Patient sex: M
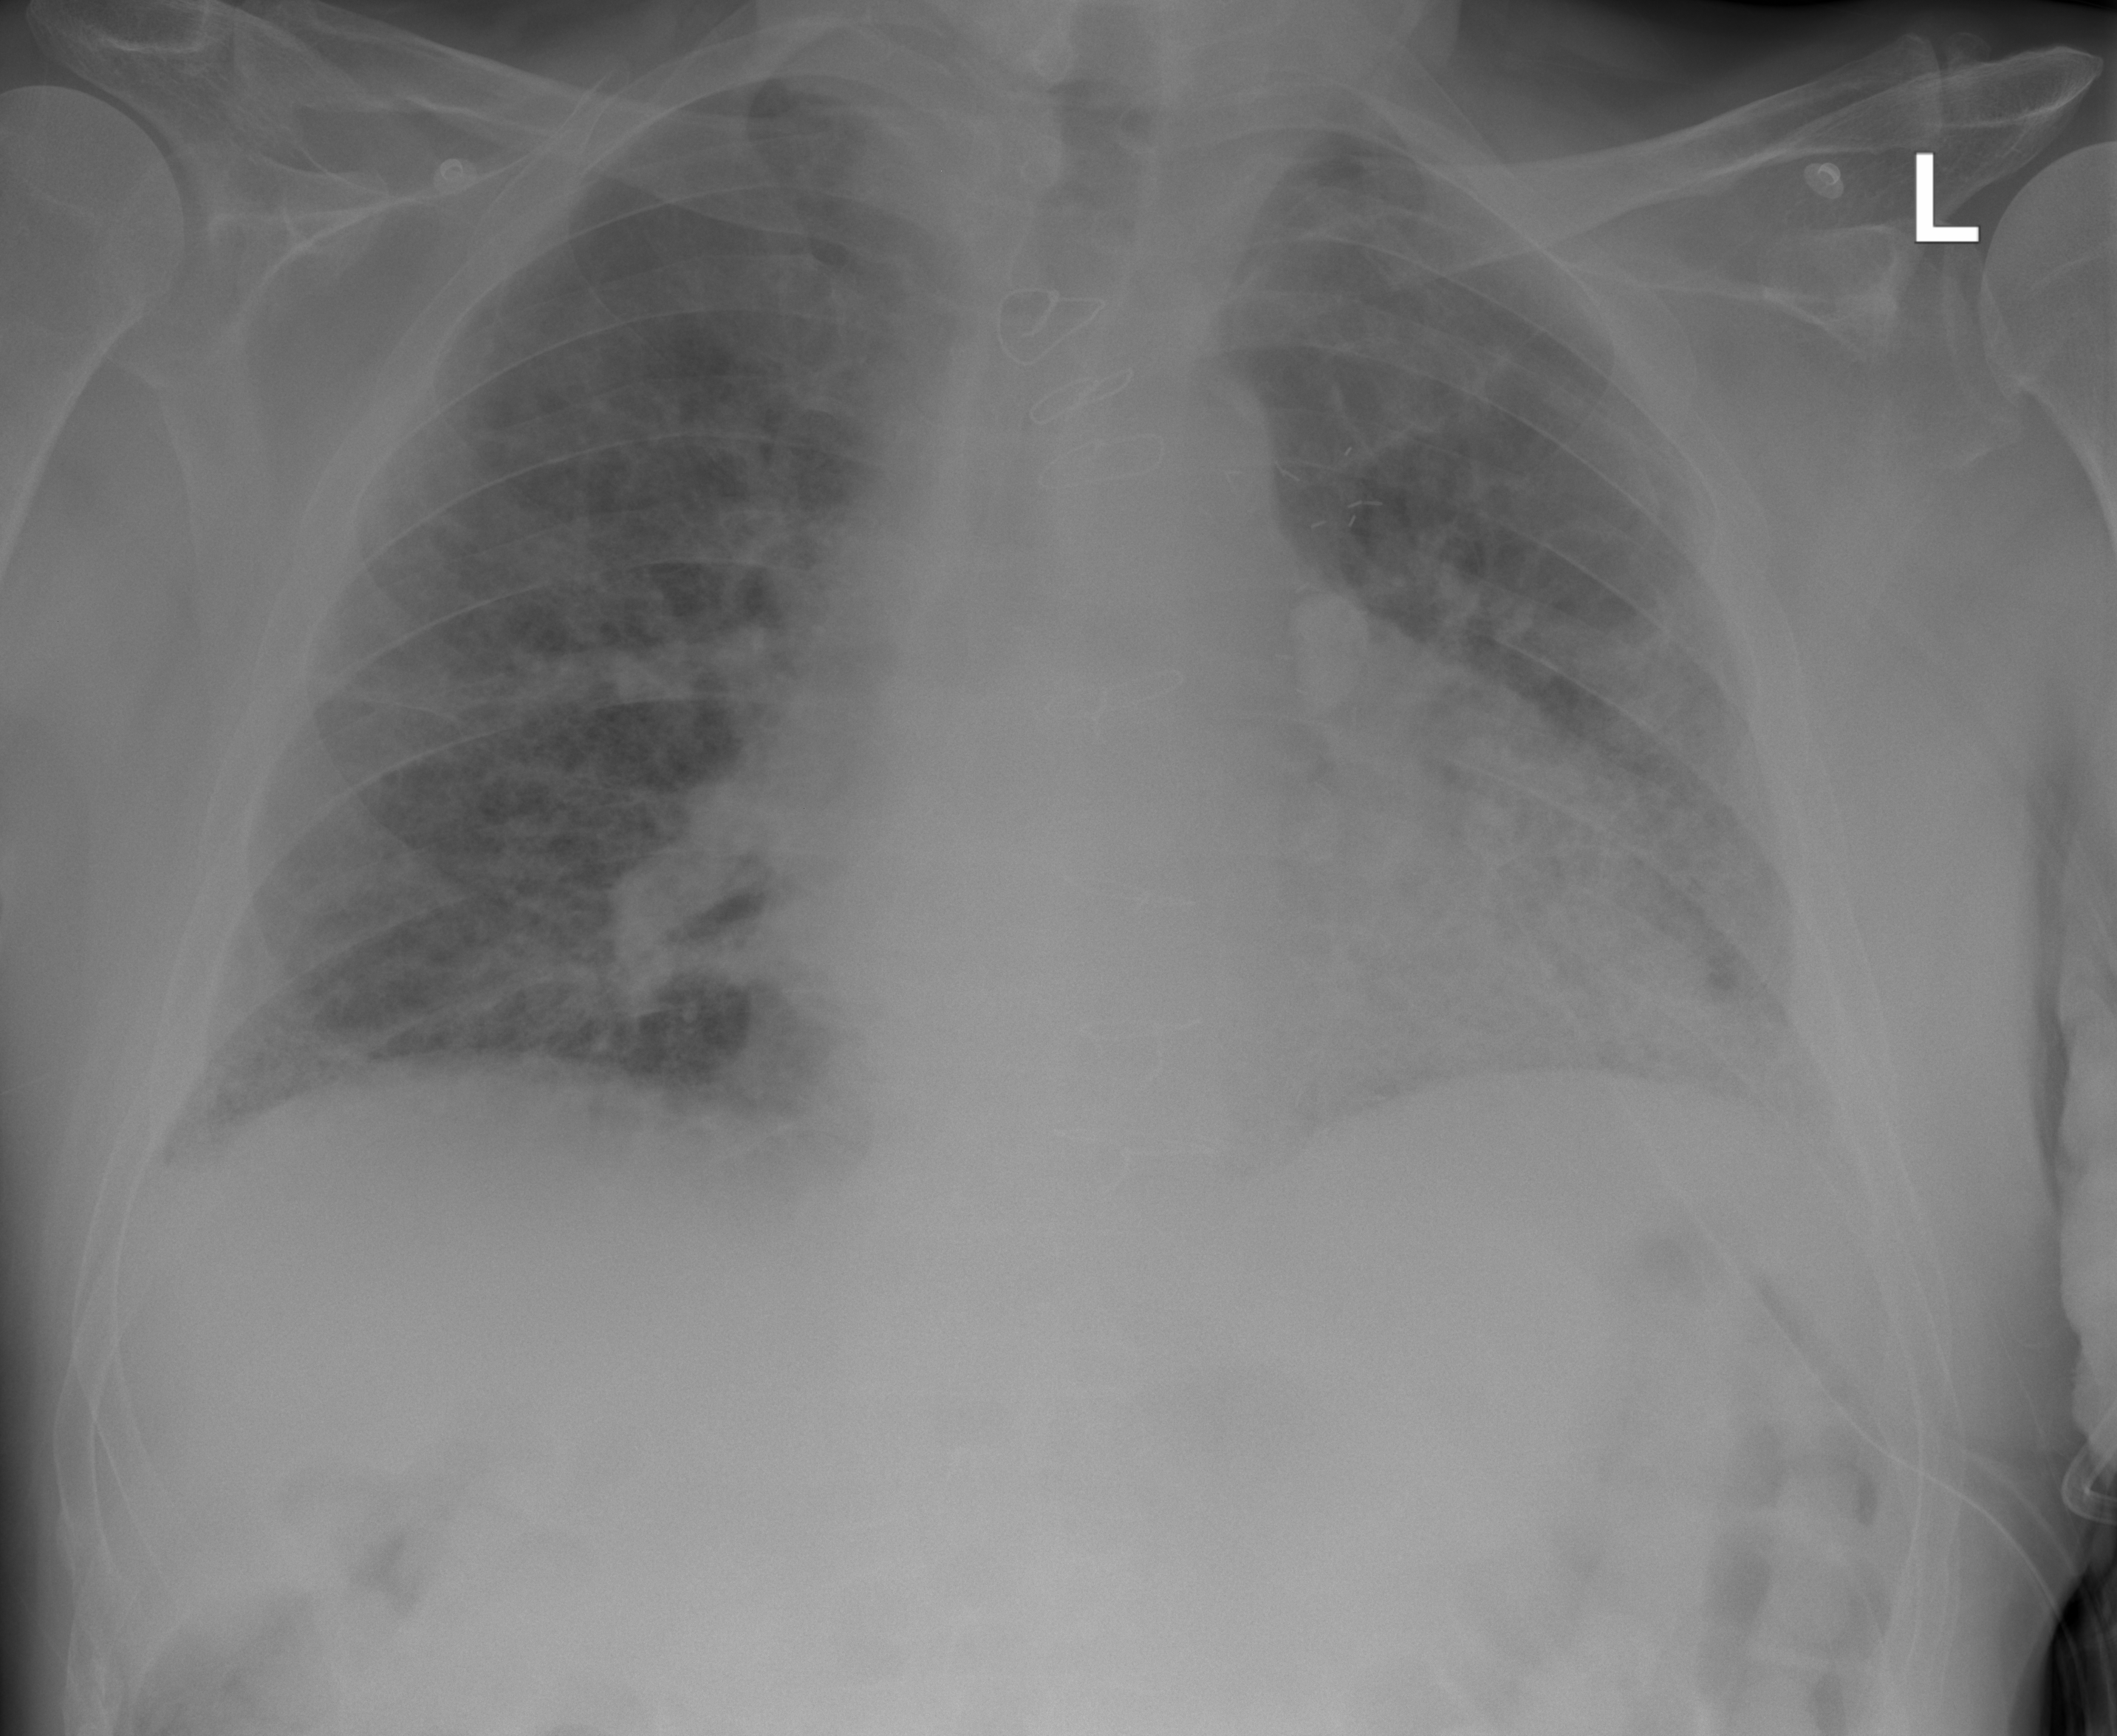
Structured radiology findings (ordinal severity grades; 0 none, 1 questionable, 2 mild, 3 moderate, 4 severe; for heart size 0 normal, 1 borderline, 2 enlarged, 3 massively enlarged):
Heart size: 2
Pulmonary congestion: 2
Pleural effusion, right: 1
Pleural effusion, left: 1
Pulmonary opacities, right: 1
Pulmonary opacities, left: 2
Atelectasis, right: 2
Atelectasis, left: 3